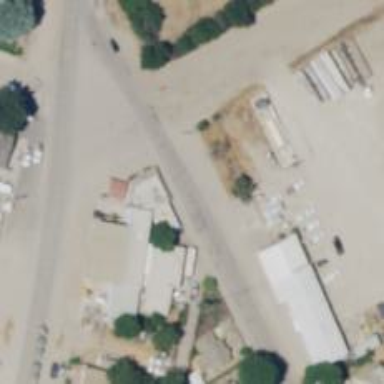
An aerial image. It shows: Alley classified as service road.